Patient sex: M
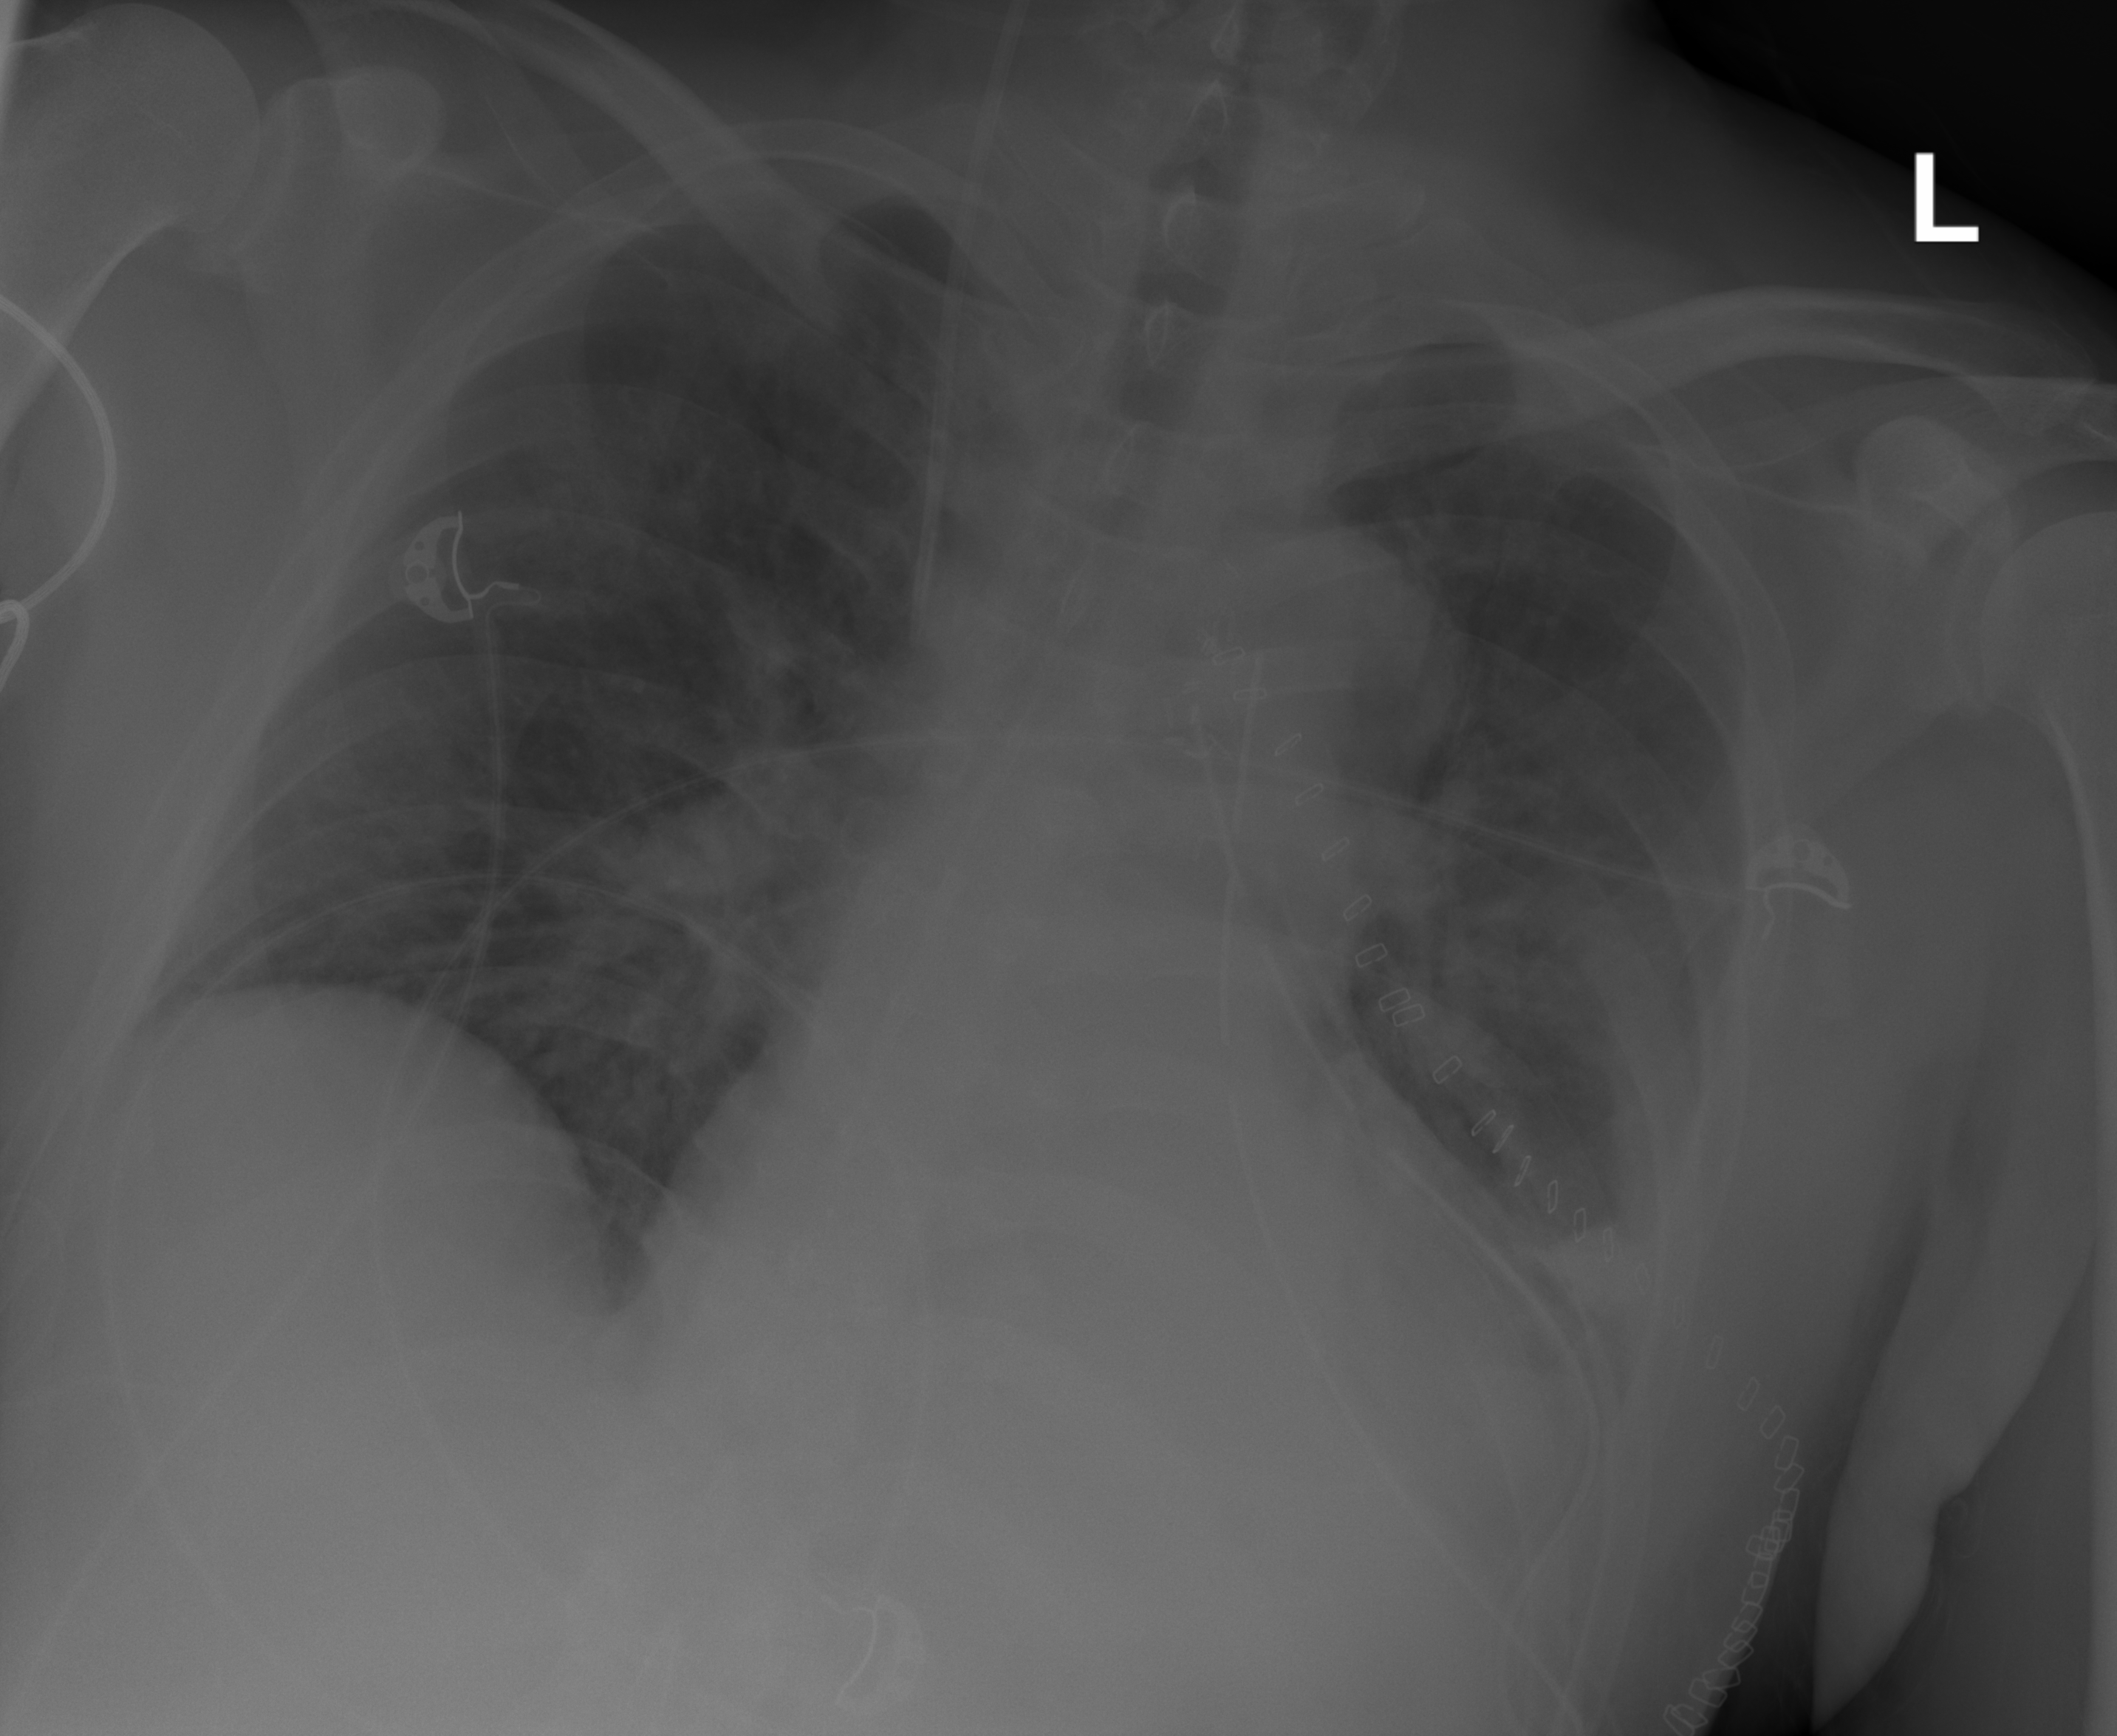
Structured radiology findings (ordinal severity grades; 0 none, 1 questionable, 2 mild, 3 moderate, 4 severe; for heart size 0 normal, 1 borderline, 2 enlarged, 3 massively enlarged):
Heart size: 1
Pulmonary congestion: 0
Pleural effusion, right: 0
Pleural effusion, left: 0
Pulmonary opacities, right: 0
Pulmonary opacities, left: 0
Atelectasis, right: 0
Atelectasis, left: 2